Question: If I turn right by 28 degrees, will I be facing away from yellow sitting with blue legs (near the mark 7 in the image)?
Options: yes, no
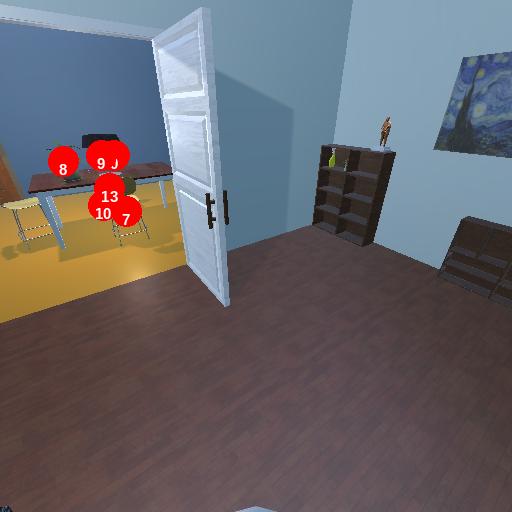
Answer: yes